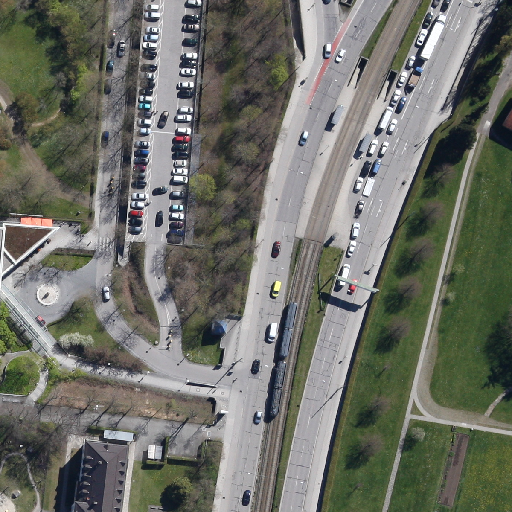
Referring expression: van driving on the road